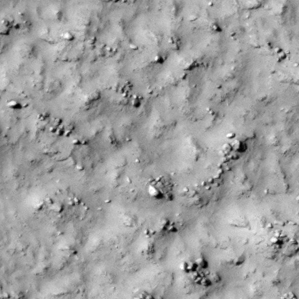
Label: non_frost